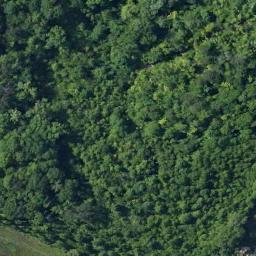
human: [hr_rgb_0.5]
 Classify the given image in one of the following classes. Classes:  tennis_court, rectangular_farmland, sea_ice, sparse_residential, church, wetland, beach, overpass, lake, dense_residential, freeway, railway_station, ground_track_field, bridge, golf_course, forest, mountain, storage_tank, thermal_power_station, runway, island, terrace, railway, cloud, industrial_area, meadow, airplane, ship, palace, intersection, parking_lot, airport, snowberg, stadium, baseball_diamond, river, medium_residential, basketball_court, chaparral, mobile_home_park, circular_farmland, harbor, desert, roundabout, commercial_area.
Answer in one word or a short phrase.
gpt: forest